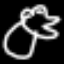
Label: frog